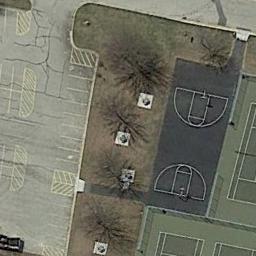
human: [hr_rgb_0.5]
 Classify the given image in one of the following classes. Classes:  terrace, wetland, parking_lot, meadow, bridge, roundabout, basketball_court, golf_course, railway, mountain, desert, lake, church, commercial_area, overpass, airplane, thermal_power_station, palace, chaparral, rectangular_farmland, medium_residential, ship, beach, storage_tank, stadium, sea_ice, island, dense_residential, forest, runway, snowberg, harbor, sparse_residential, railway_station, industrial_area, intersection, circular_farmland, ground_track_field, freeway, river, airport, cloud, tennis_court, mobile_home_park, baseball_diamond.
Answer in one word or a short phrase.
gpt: basketball_court